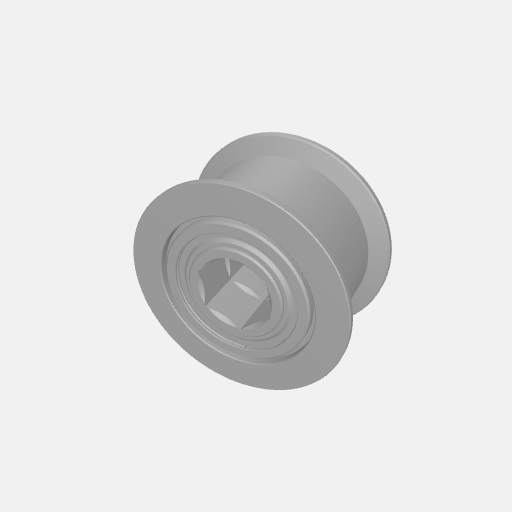
Part: DualBearingPulley8RID